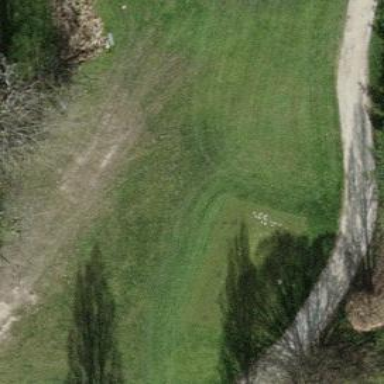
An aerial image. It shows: Grassy area designated as golf tee.